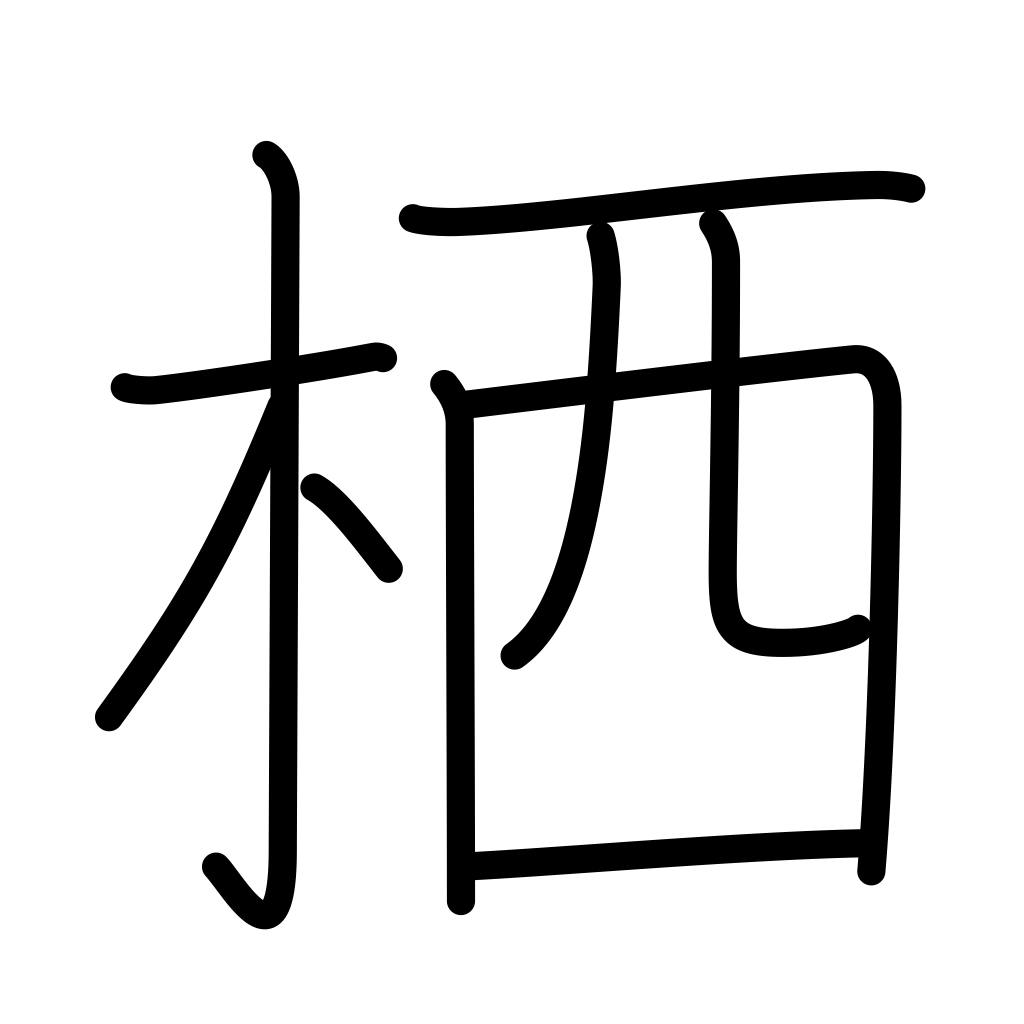
Meaning: nest, rookery, hive, cobweb, den